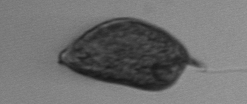
Label: Prorocentrum_micans